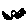
Label: bird